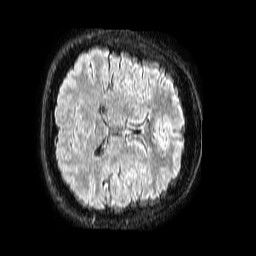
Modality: FLAIR
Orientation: axial
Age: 37
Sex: female
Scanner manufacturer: philips
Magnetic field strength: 1.5 T
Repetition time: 4.8 s
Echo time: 0.3 s